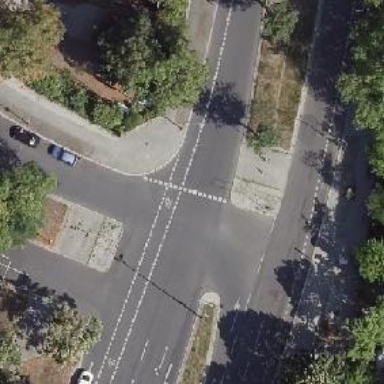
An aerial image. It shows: Secondary road with asphalt surface.